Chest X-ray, PA view. Patient: 52 years old, sex F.
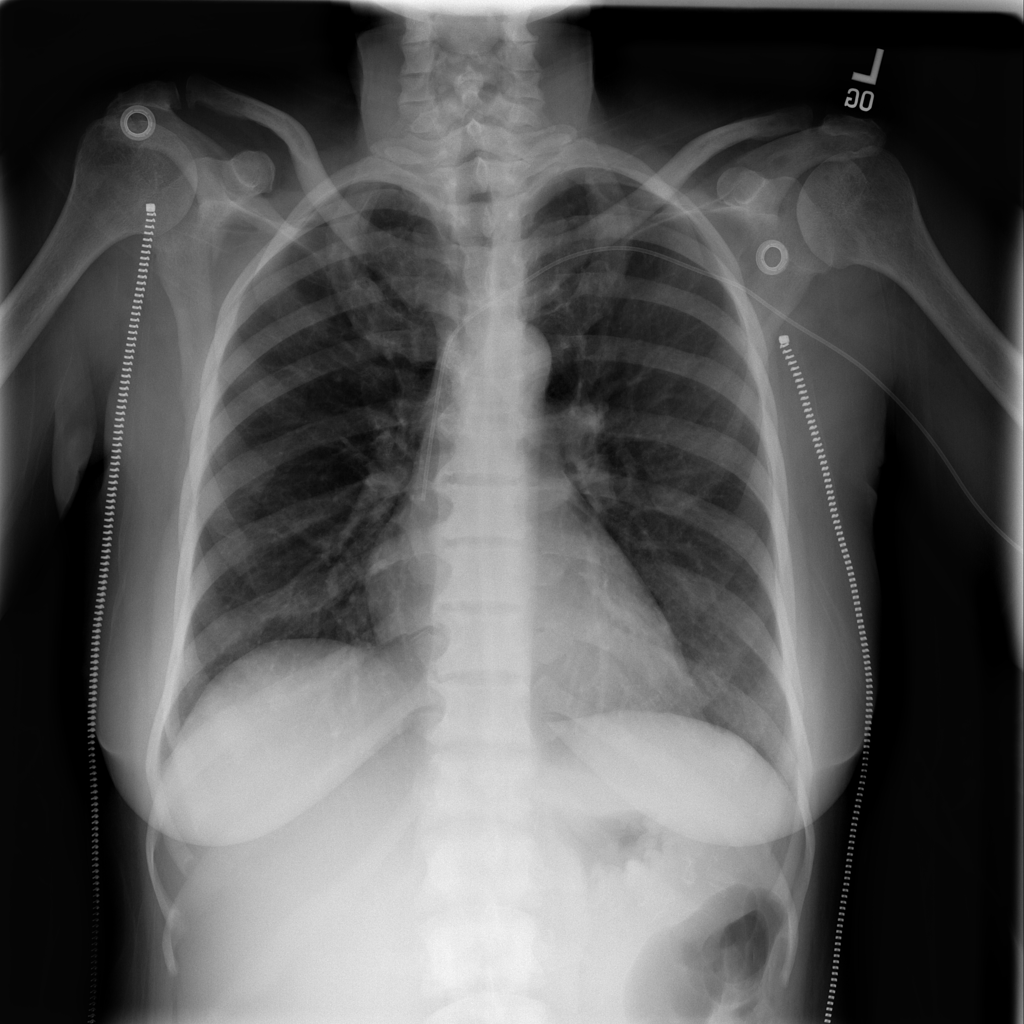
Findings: No Finding